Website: bh-photo
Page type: customer-info-address
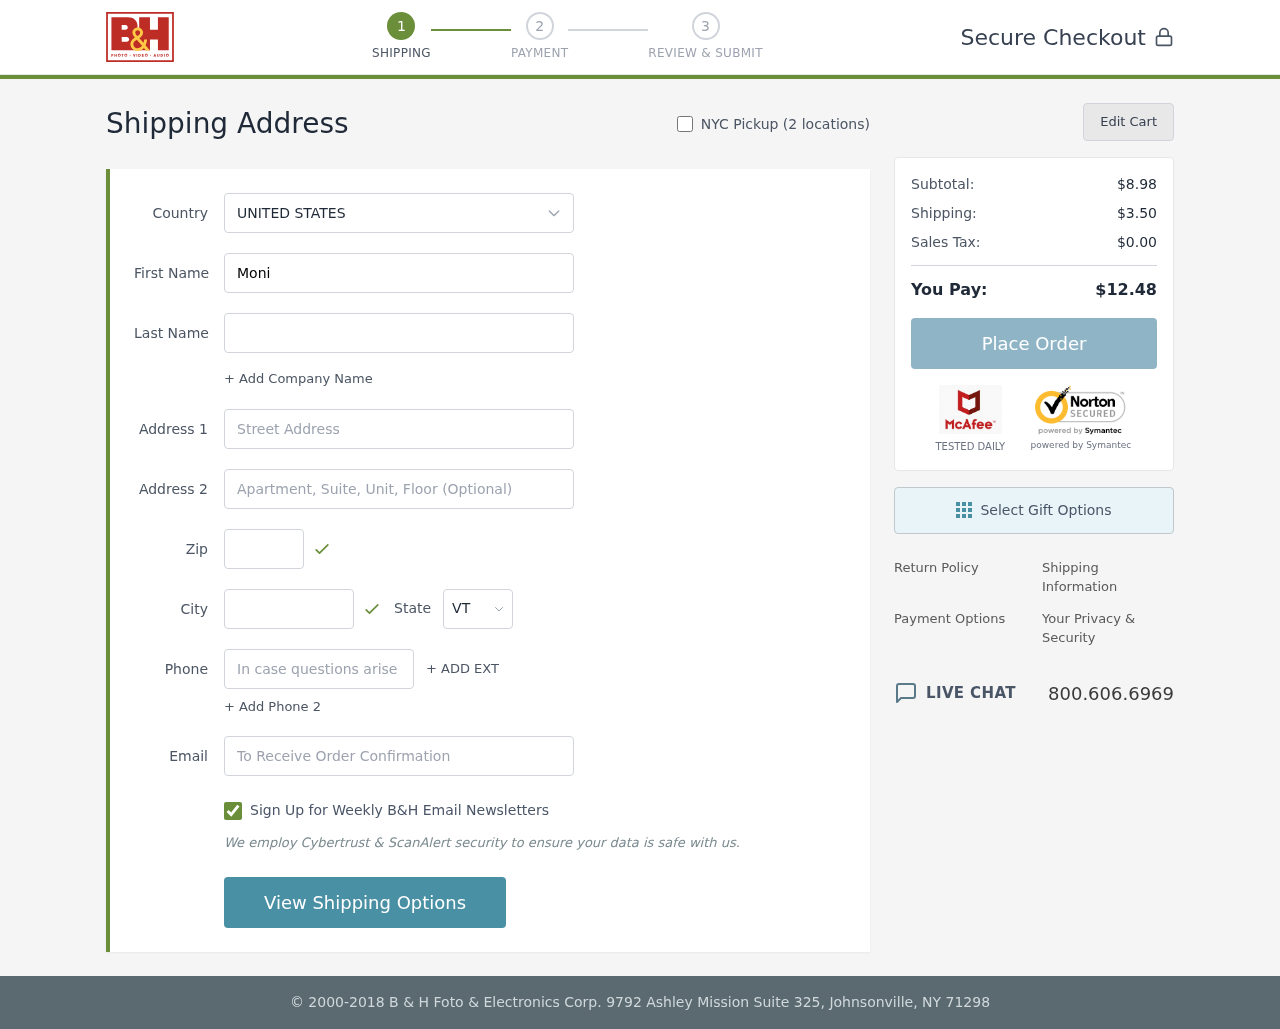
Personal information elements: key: PII_CITY
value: South Donnahaven
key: PII_COUNTRY
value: United States
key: PII_EMAIL
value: moniquesanchez@yahoo.com
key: PII_FIRSTNAME
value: Monique
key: PII_LASTNAME
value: Sanchez
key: PII_PHONE
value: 9413586099
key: PII_POSTCODE
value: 67834
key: PII_STATE_ABBR
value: VT
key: PII_STREET
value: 48664 Lindsay Shores
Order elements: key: ORDER_SUBTOTAL
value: $8.98
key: ORDER_SHIPPING_COST
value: $3.50
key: ORDER_TAX
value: $0.00
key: ORDER_TOTAL
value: $12.48